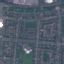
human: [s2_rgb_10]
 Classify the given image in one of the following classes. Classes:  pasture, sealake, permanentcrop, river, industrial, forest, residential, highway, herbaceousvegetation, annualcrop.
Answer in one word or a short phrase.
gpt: Residential